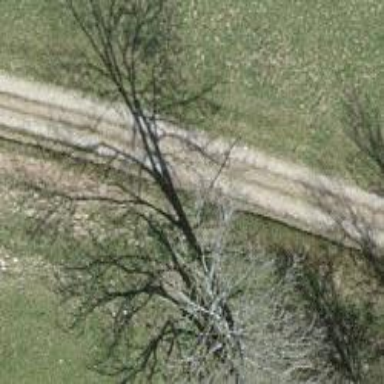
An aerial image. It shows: Track road with grade3 tracktype.